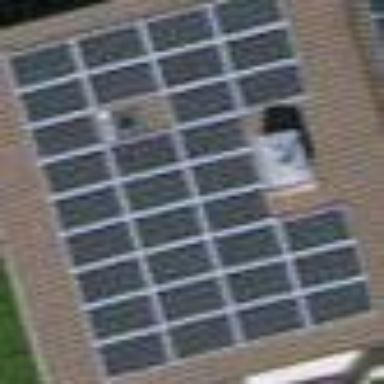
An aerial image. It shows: Solar power generator using photovoltaic method with solar photovoltaic panel types.